Aerial crown-view tile of a tropical tree (Barro Colorado Island, Panama), acquired 20241112:
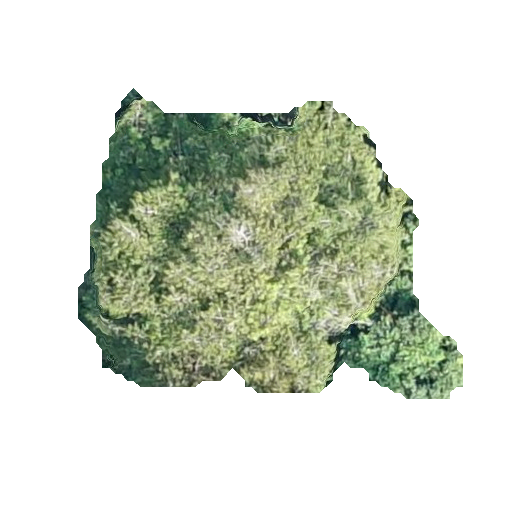
Species: Virola surinamensis
GBIF accepted scientific name: Virola surinamensis
Crown area: 133.484 m²